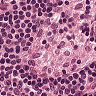
Metastatic tissue present: no